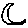
Label: moon